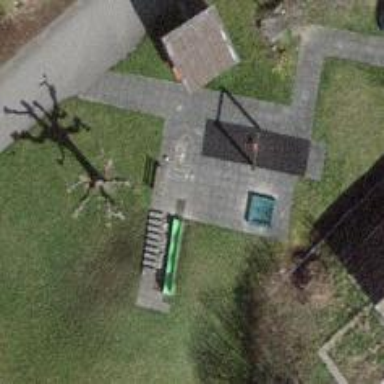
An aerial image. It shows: Playground area for leisure land.